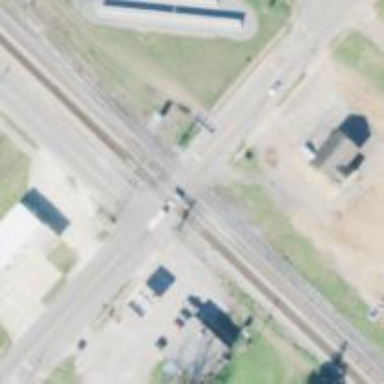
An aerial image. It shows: Level crossing with lights at railway intersection.